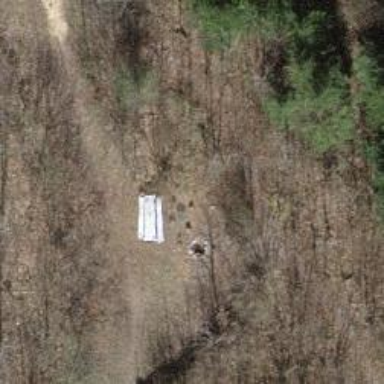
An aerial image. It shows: Picnic table located in leisure land area.